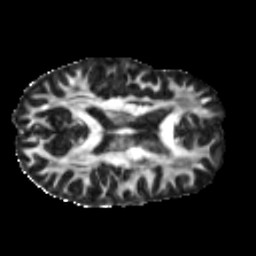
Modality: FA
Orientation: axial
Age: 46
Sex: male
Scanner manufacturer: siemens
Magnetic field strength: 3 T
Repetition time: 5 s
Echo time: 0.092 s